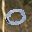
Label: 0